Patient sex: M
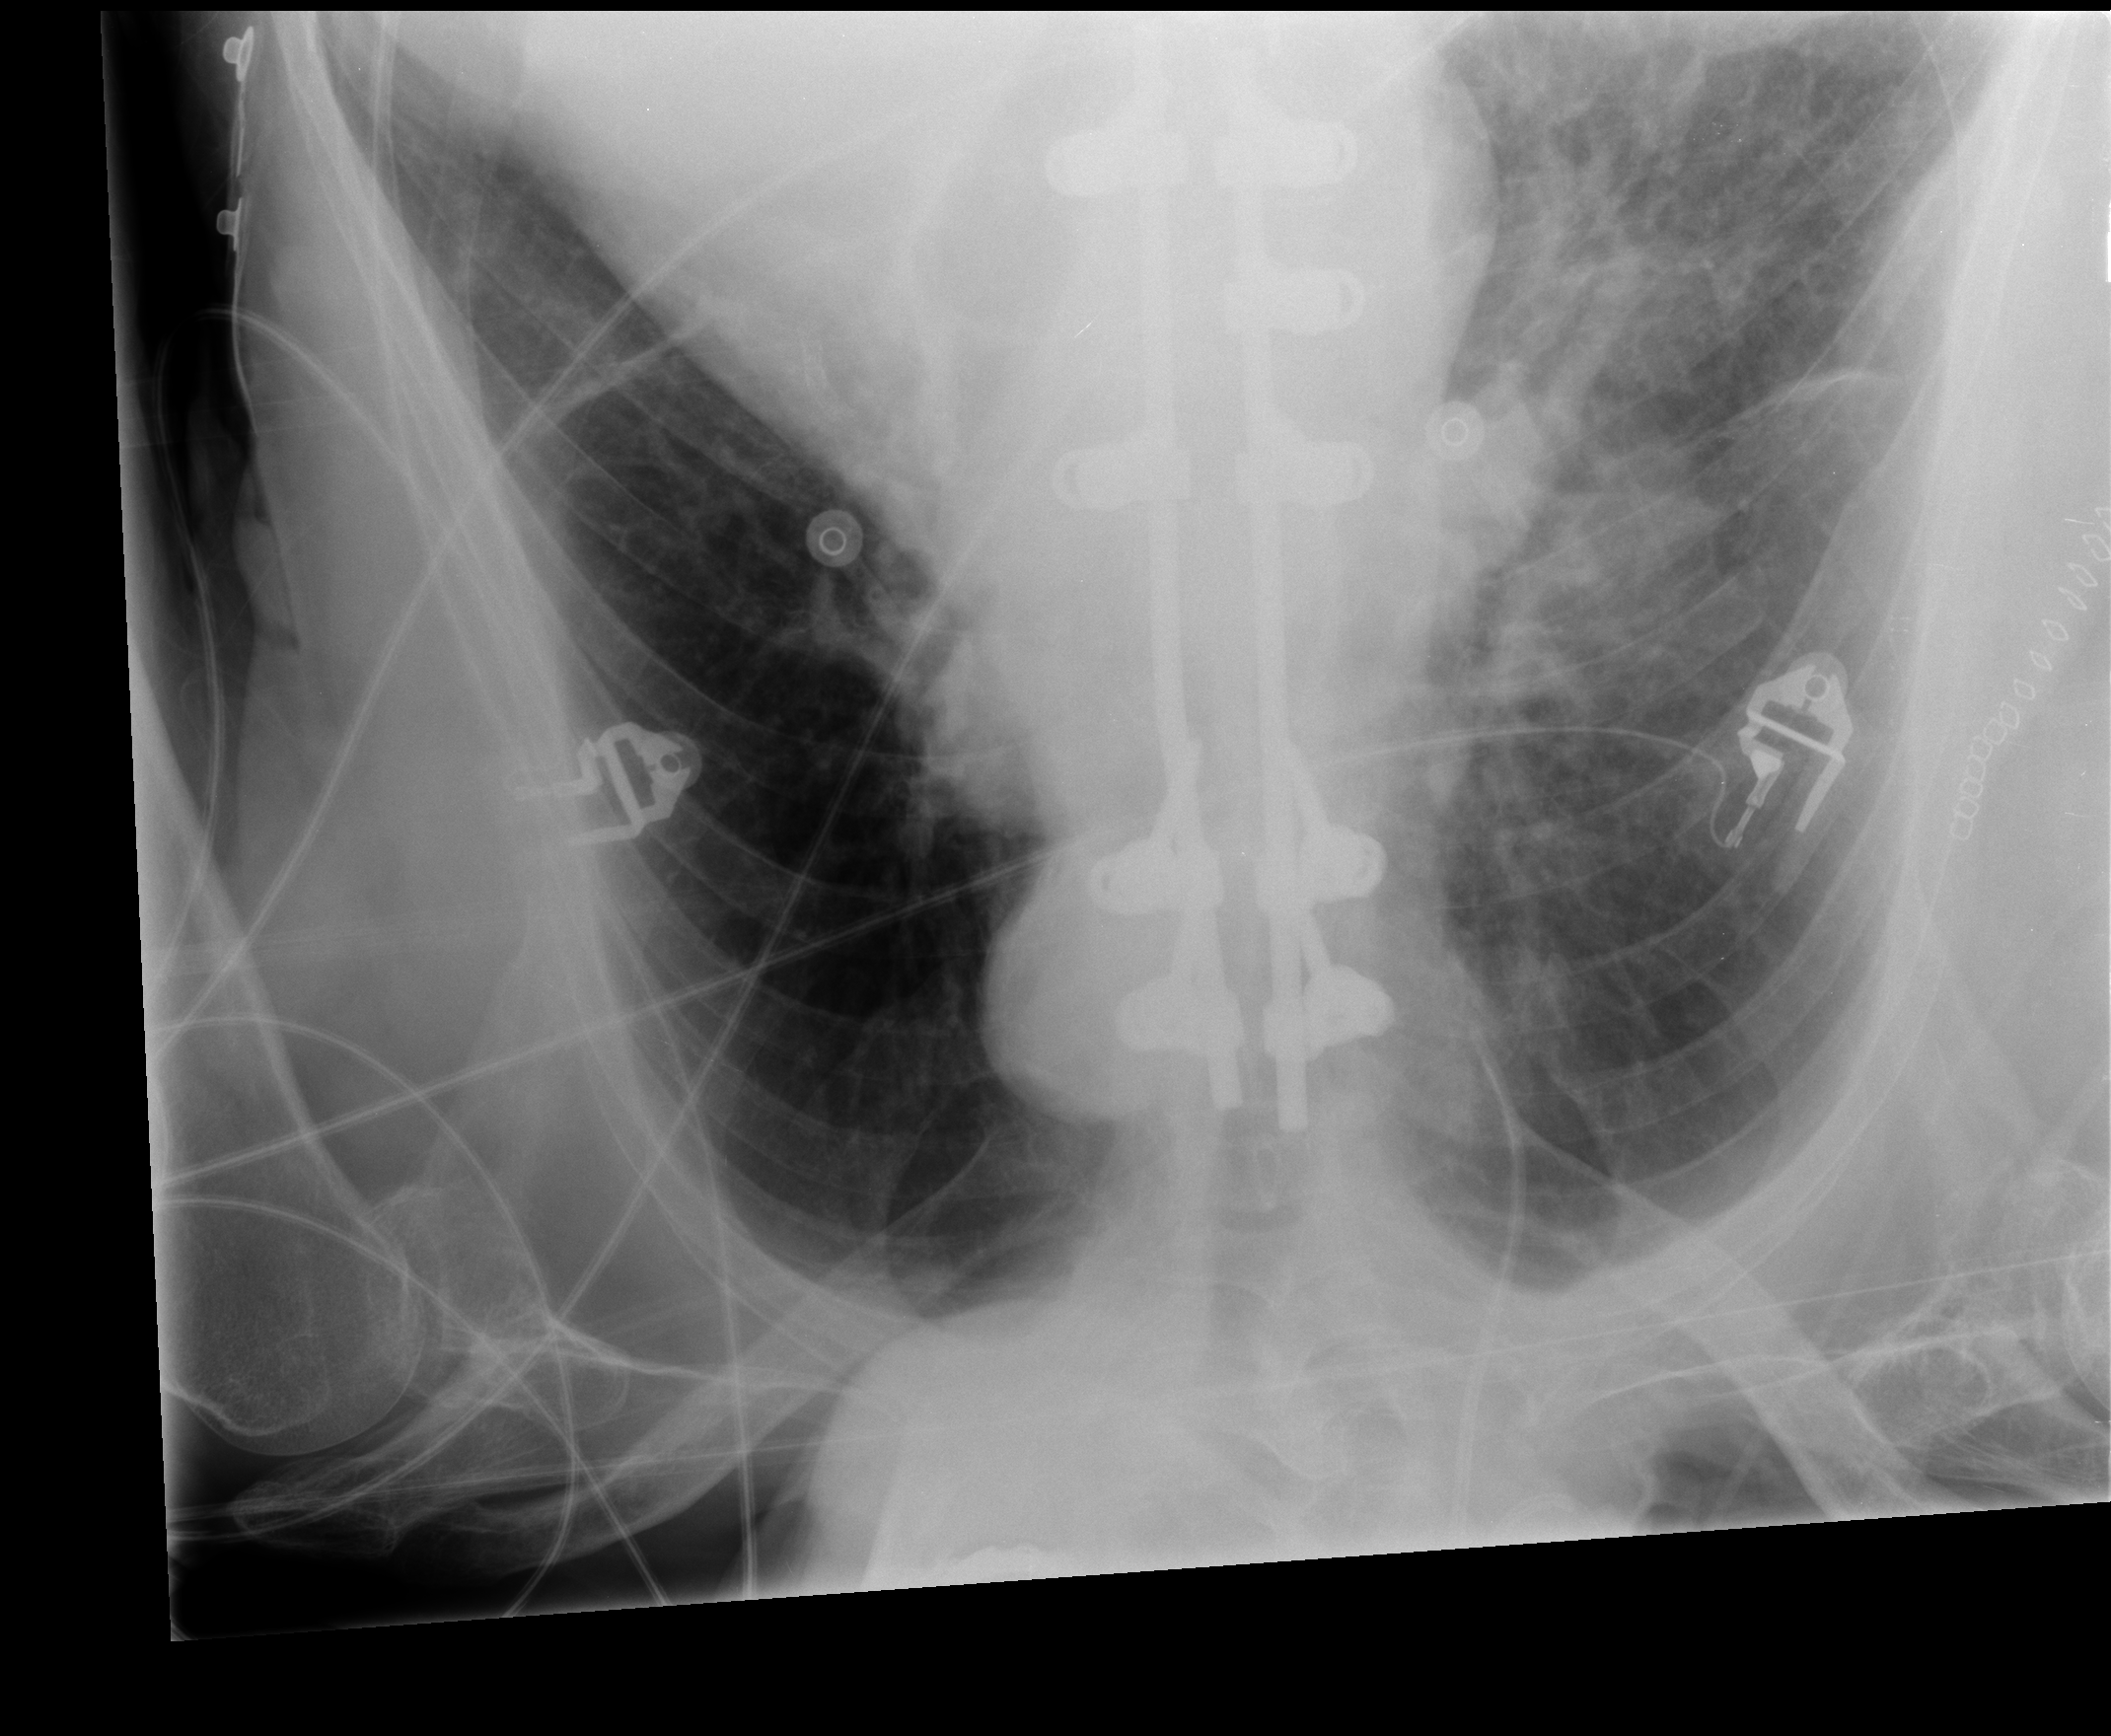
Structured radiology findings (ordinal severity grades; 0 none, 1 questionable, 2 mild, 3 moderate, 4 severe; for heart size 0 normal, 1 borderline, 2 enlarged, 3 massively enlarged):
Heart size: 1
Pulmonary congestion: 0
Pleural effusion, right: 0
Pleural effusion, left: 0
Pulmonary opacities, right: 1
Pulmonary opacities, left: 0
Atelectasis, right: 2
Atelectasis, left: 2